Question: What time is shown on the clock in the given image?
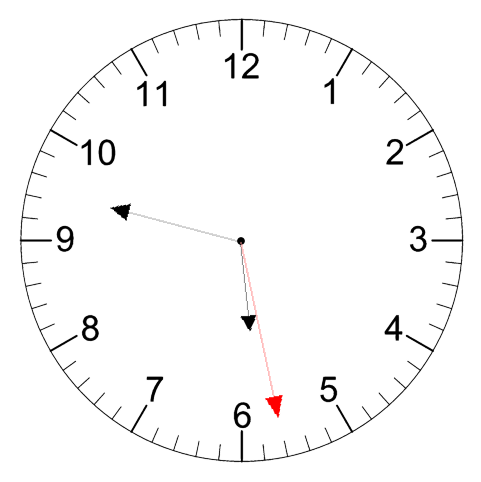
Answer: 05:47:28